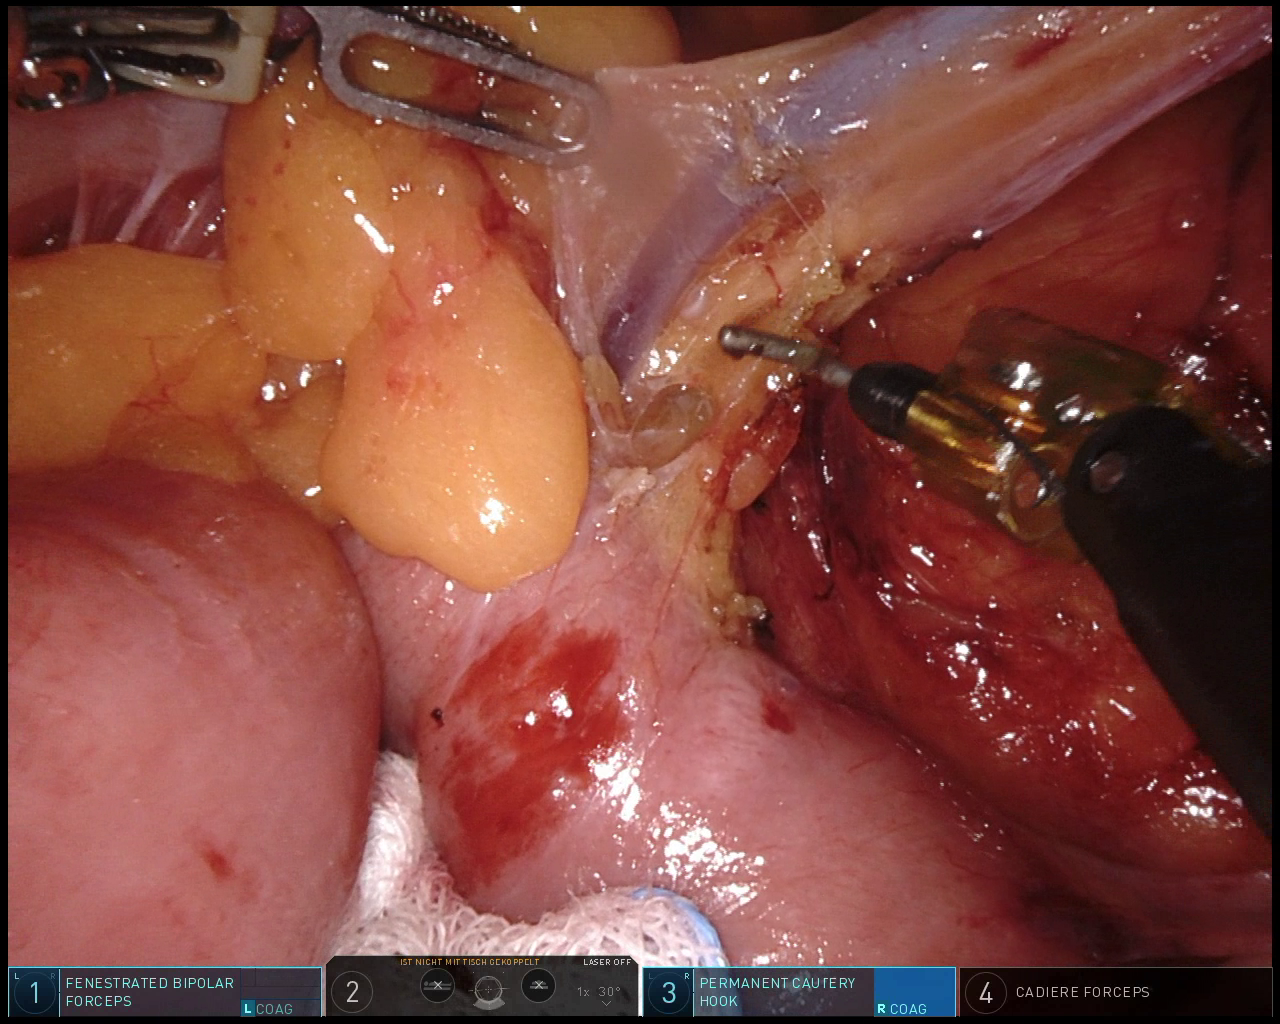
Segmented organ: intestinal_veins
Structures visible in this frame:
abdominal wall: no
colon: yes
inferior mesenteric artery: no
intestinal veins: yes
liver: no
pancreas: no
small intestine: yes
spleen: no
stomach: no
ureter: no
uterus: no
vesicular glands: no